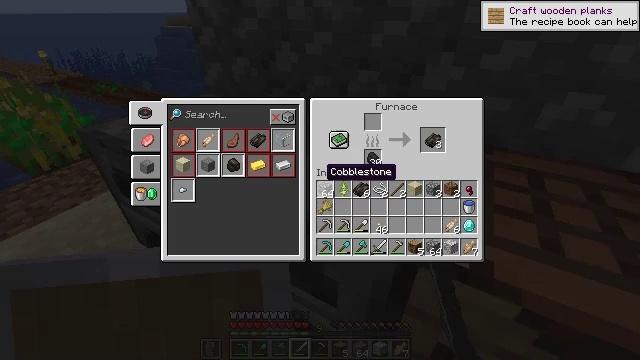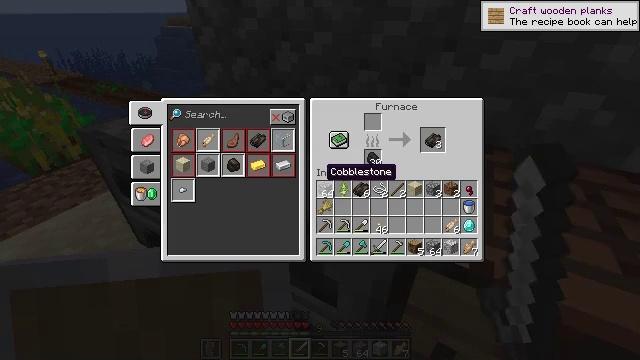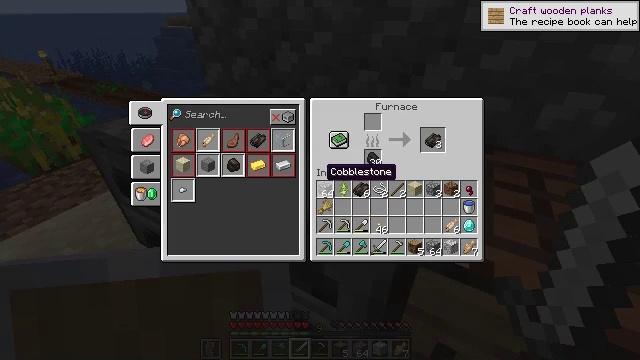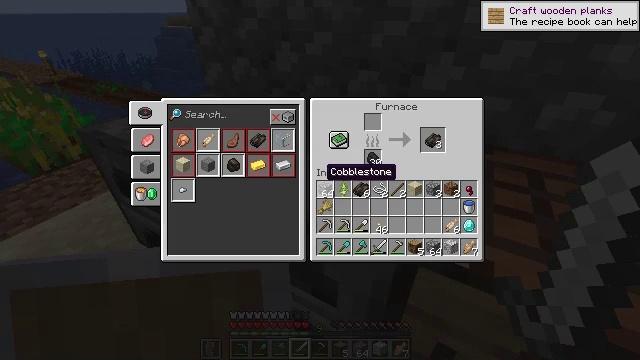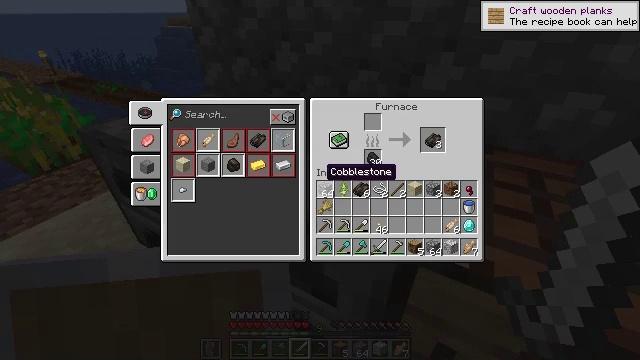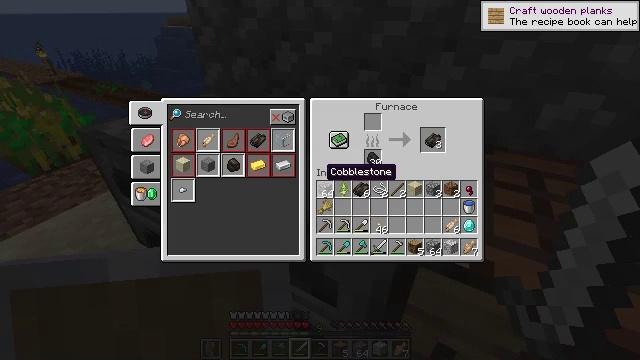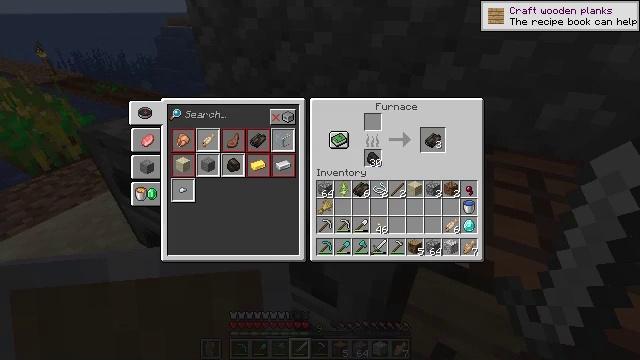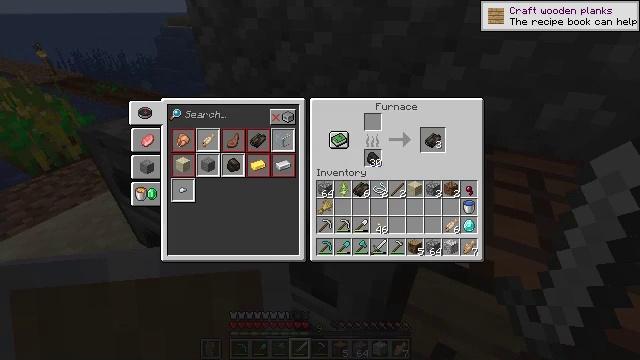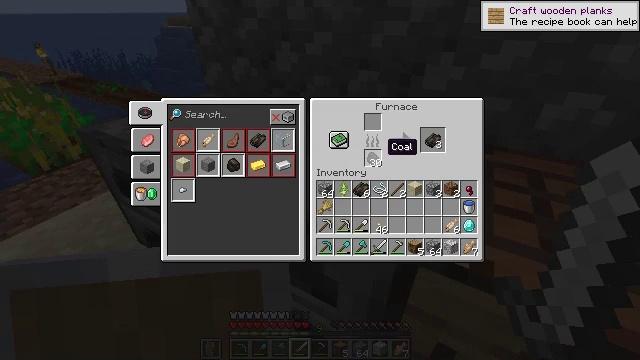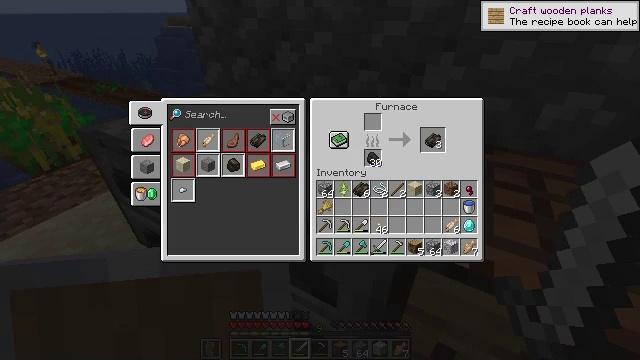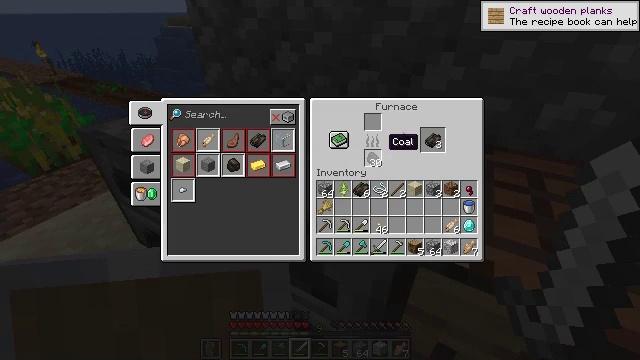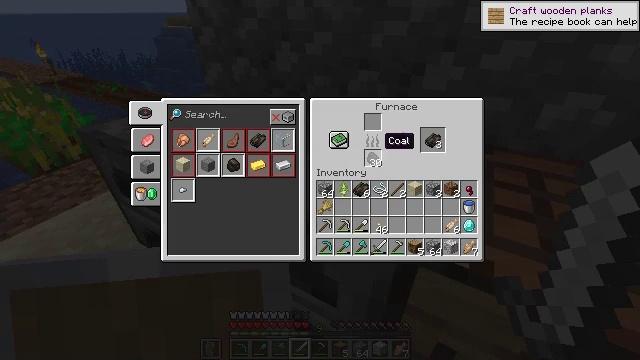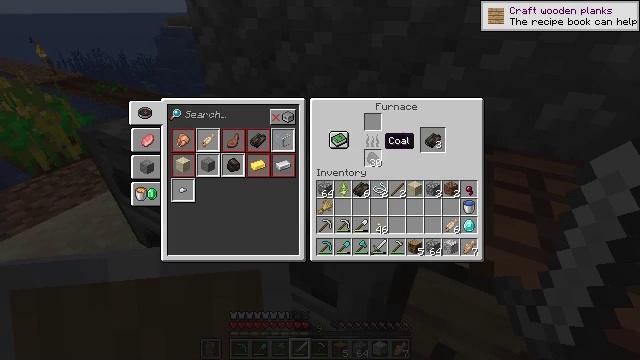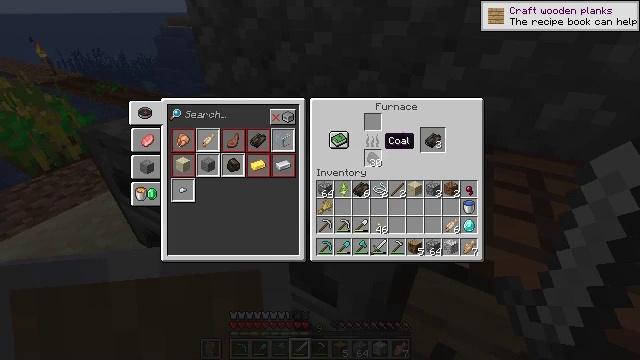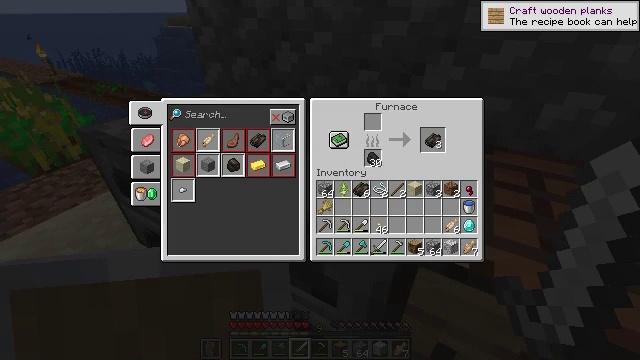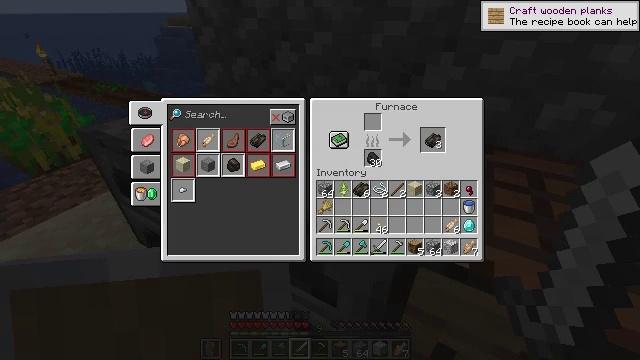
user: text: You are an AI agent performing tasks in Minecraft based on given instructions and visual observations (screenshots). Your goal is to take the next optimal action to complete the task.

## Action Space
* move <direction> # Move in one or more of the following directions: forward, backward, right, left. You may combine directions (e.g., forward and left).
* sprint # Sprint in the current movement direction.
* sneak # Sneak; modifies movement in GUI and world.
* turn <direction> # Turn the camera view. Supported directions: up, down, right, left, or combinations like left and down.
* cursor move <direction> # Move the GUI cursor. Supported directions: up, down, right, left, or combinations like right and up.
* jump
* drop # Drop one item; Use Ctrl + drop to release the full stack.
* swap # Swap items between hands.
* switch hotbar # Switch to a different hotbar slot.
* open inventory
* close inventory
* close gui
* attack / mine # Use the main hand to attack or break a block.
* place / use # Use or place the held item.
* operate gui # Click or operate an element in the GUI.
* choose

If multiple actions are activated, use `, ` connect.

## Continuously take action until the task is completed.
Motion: motion action
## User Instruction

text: Use a furnace to craft dried kelp.
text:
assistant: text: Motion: no_op
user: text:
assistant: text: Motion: no_op
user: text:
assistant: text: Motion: no_op
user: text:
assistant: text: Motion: no_op
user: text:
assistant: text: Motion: no_op
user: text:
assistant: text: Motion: cursor move right
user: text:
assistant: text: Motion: cursor move right and up
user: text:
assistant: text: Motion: cursor move right and up
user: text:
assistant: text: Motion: no_op
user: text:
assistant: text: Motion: no_op
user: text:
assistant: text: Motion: no_op
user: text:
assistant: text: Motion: no_op
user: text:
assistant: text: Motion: no_op
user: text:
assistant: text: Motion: no_op
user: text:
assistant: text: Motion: no_op
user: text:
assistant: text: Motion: no_op
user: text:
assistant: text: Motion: no_op
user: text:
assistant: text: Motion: no_op
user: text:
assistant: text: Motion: no_op
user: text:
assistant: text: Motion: no_op
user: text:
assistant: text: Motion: no_op
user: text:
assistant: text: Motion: cursor move right
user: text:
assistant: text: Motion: cursor move right
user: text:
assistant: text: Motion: cursor move right
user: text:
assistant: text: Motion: no_op
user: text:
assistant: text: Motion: no_op
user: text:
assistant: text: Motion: no_op
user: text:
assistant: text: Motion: no_op
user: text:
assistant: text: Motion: no_op
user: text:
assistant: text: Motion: no_op